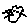
Label: cat